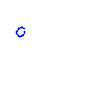
Particle: proton